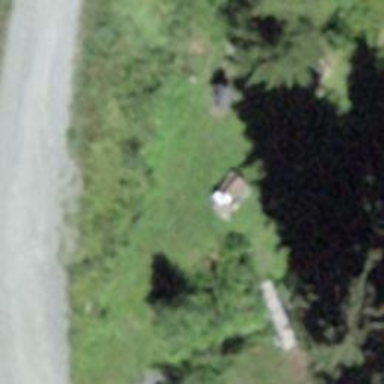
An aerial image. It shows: Picnic table located in leisure land area.